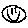
Label: smiley face